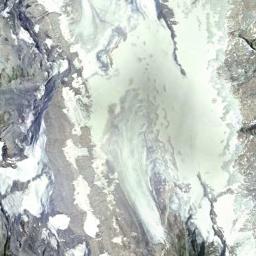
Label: snowberg